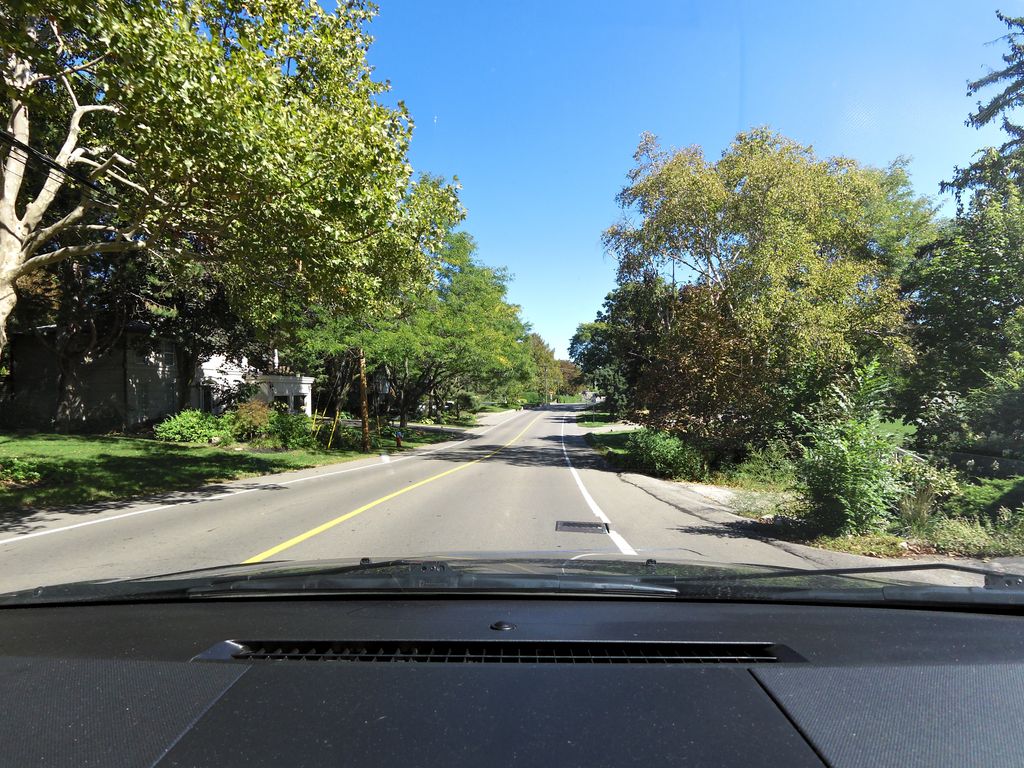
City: hamilton